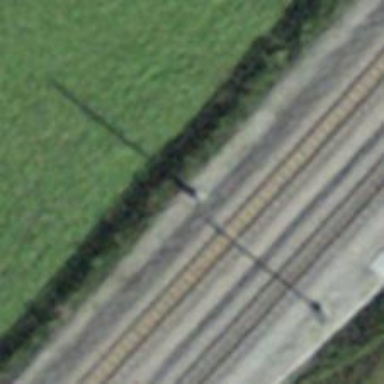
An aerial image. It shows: Power pole.